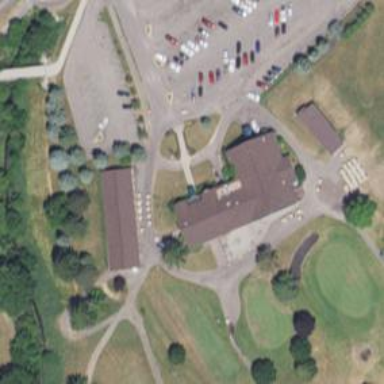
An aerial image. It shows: Golf course.